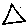
Label: triangle